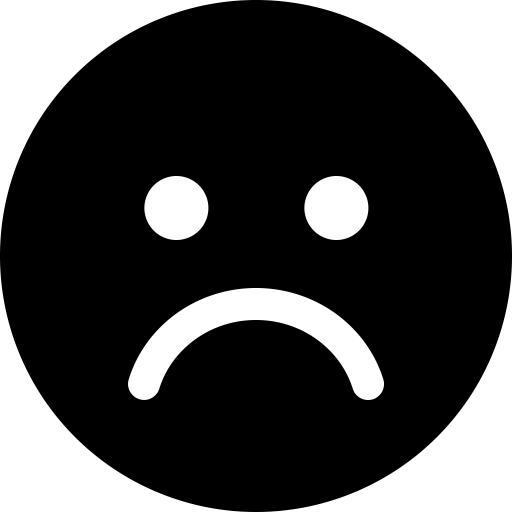
Tags: icon, FontAwesome, fa-icon, solid, face, frown